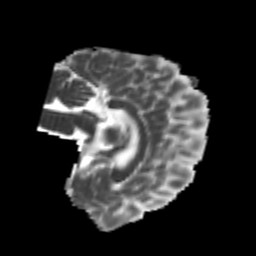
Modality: MD
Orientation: sagittal
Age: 22
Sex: female
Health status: healthy
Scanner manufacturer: philips
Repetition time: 7.388 s
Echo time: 0.08599 s